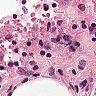
Metastatic tissue present: no